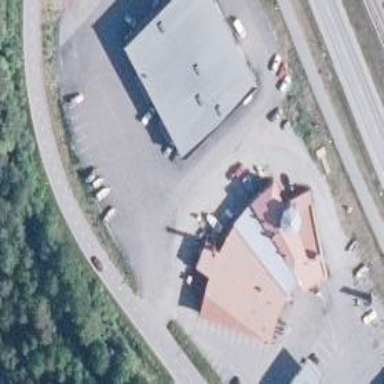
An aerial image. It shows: Building that serves as railway roundhouse.